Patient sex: F
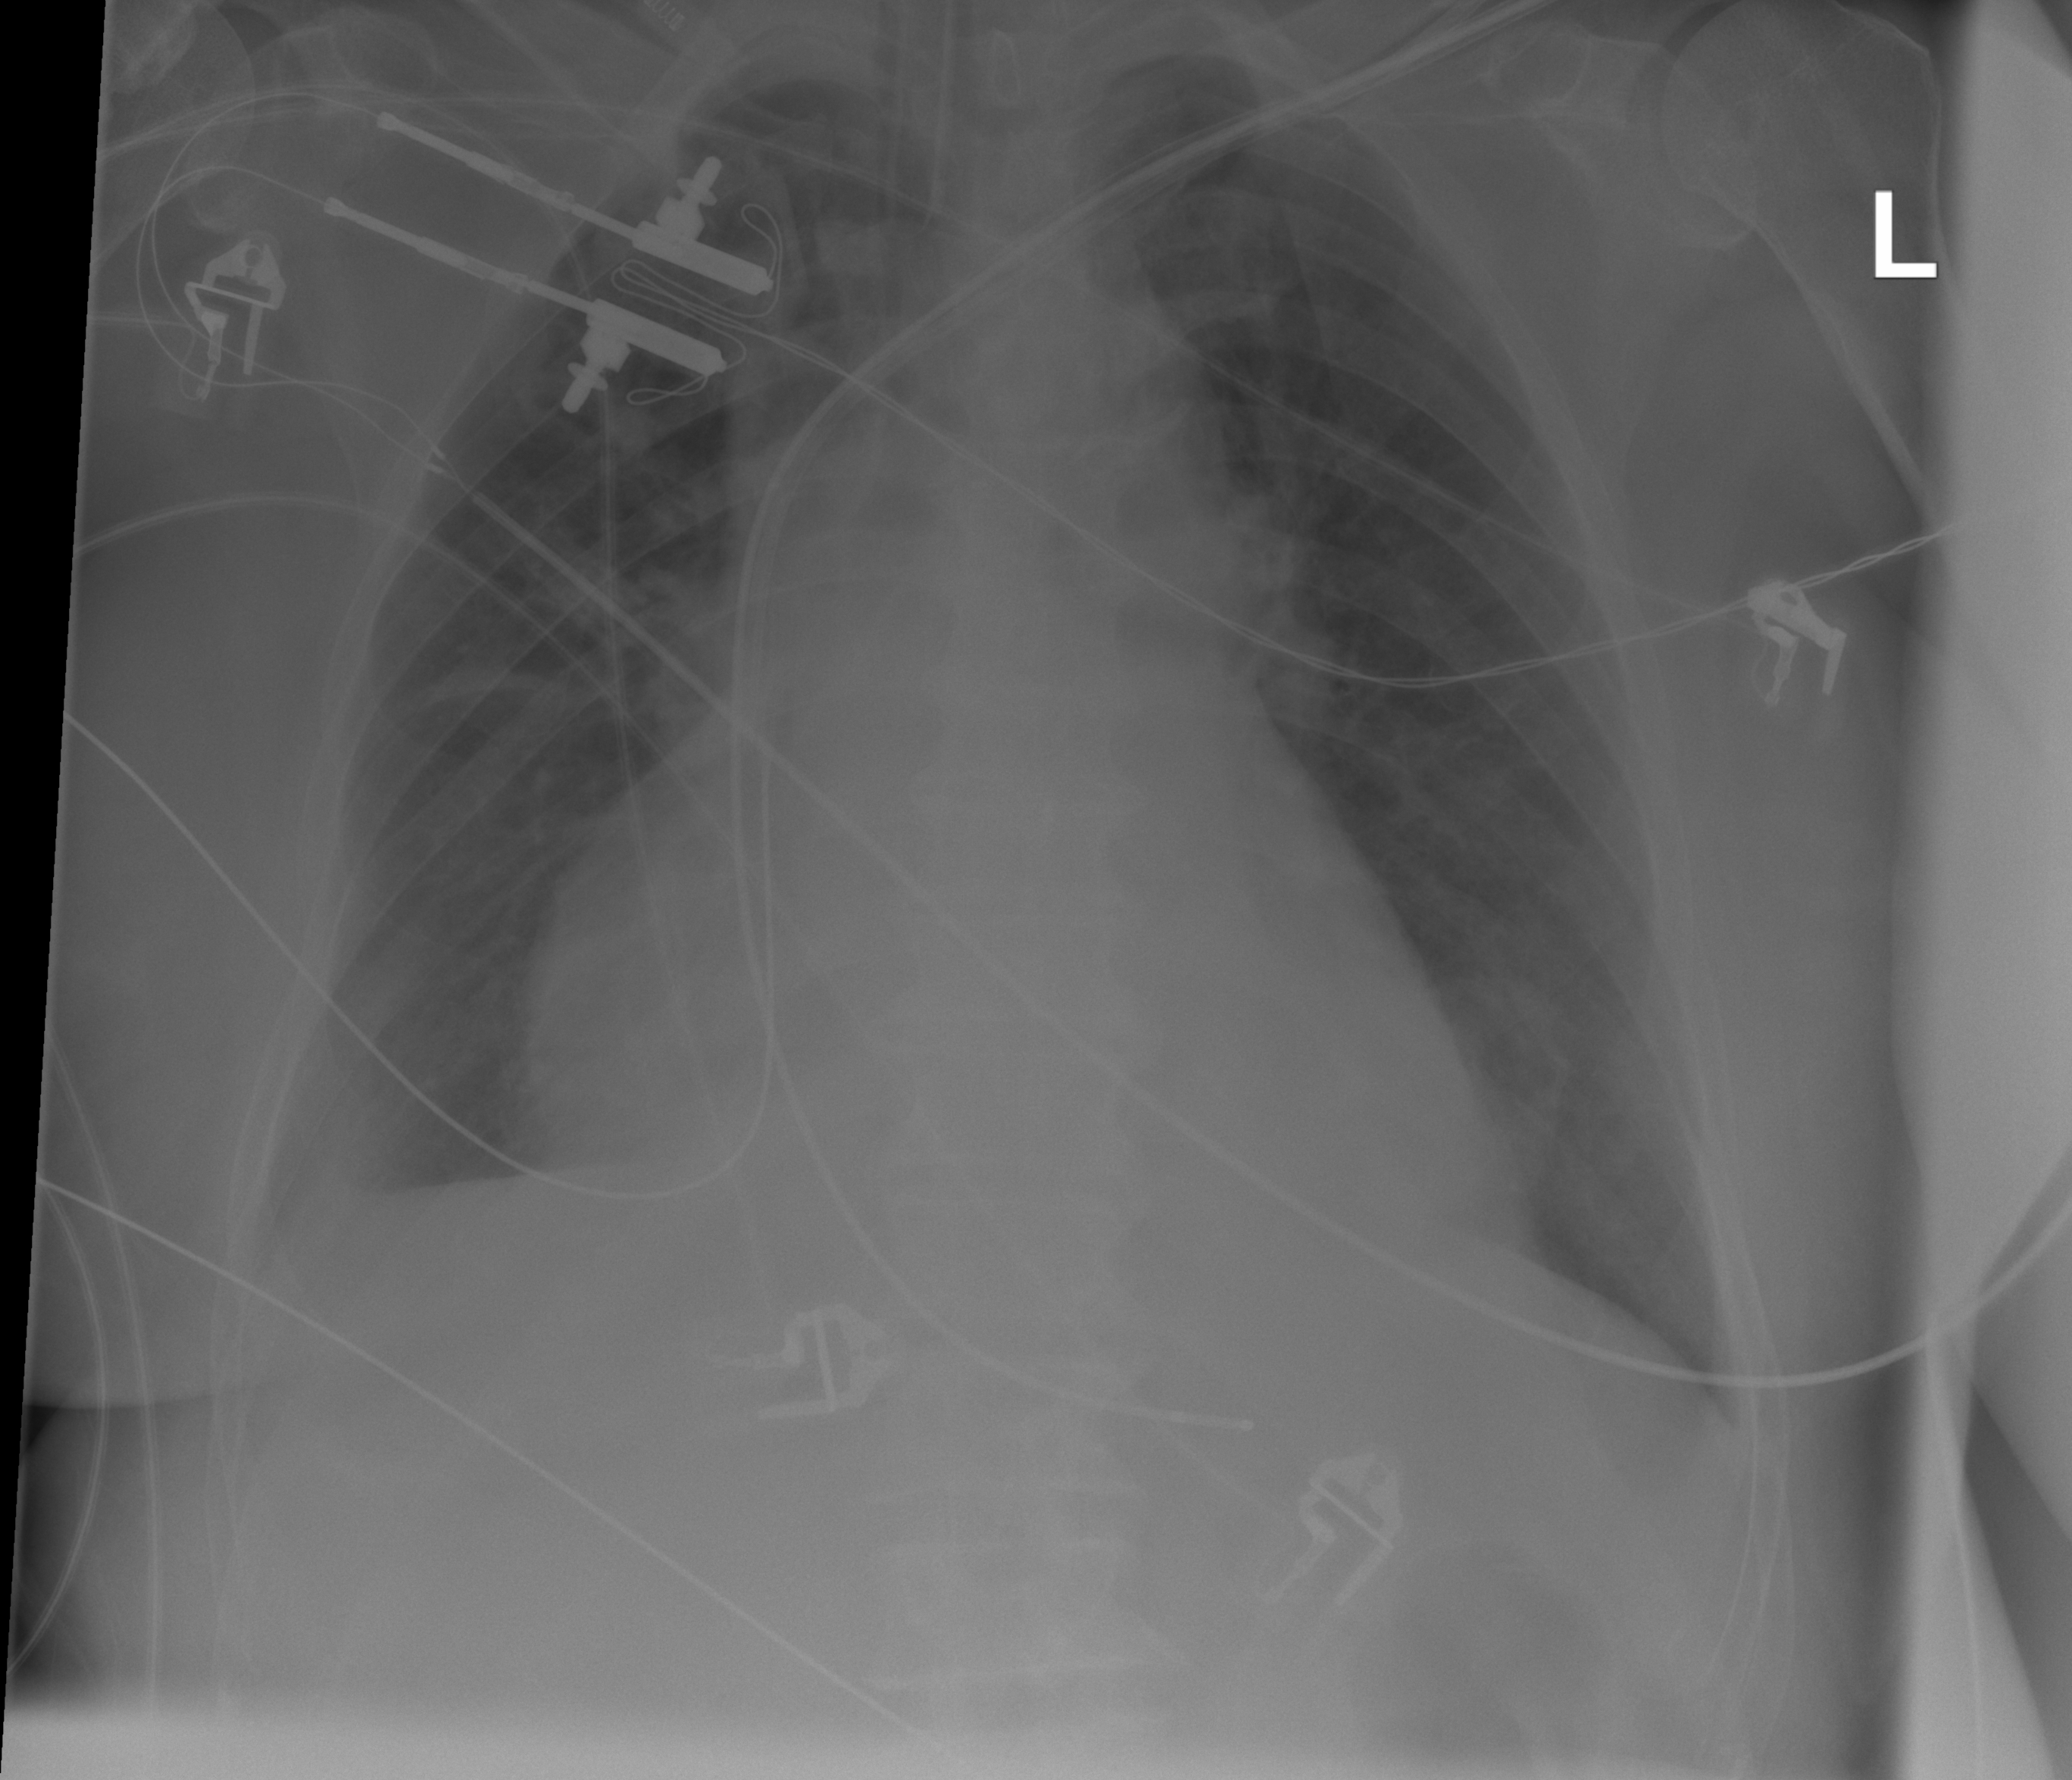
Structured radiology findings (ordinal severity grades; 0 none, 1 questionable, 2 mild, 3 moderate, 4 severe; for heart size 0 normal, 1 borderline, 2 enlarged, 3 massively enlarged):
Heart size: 2
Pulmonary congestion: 0
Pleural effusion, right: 1
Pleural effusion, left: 2
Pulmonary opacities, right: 0
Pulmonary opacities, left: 0
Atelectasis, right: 1
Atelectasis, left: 0